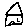
Label: house